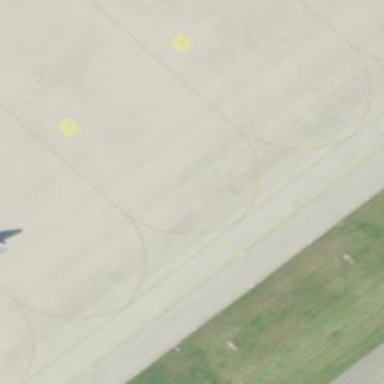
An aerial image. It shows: View of taxiway at the airport.